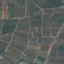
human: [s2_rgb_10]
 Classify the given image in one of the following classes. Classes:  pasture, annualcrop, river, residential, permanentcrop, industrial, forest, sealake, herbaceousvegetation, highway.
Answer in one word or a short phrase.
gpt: PermanentCrop